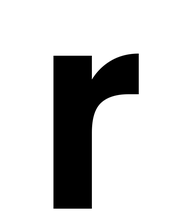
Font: Poppins-SemiBold